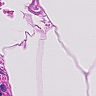
Metastatic tissue present: no